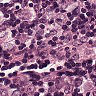
Metastatic tissue present: yes